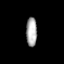
Tissue: prostate
Cell type: T cells
Senescence score: 0.691
Nuclear area (px): 306
Mean DAPI intensity: 172.382